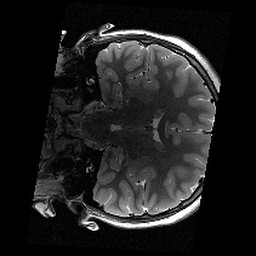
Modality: T2w
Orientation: coronal
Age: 10
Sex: female
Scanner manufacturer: siemens
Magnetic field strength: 3 T
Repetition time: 9.23 s
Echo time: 0.067 s